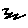
Label: zigzag